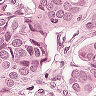
Metastatic tissue present: yes